九年级 · 度量几何学
如图, 有长为 $24 \mathrm{~m}$ 的篱笆, 现一面完全利用墙（墙的最大可用长度 $a$ 为 $10 \mathrm{~m}$ ）围成中间隔有一道篱笆的长方形花圃, 围成的花圃的面积最大时 $A B$ 的长是（）米.

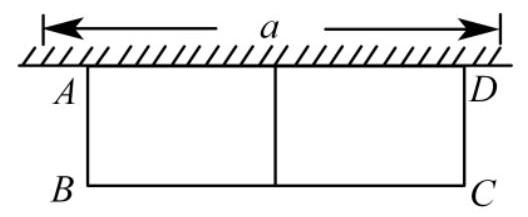
A. 4
B. 5
C. 3
D. $\frac{14}{3}$


答案: D
解析: 设 $A B=x$, 根据矩形的面积公式得到矩形 $A B C D$ 的面积与 $x$ 的函数关系, 再根据自变量的取值范围即可求解.

【详解】解: 设 $A B=x$, 则 $B C=24-3 x$,

$\because 0<B C \leq 10$, 即 $0<24-3 x \leq 10$,

$\therefore \frac{14}{3} \leq x<8$,

$\therefore S_{\text {矩形 } A B C D}=A B \cdot B C=x(24-3 x)=-3 x^{2}+24 x=-3(x-4)^{2}+48$,
$\because$ 二次函数对称轴为 $x=4$, 开口向下,

$\therefore$ 当 $x \geq 4$ 时, $S_{\text {矩形 } A B C D}$ 随 $x$ 的增大而减小,

$\because \frac{14}{3} \leq x<8$,

$\therefore$ 当 $x=\frac{14}{3}$ 时, $S_{\text {矩形 } A B C D}$ 有最大值,

故选: D.

【点睛】本题考查了二次函数的应用, 解题的关键是抓住题干条件写出二次函数解析式并结合自变量的取值范围求出最值.